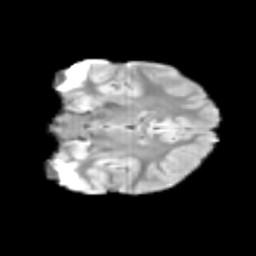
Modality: T2w
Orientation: coronal
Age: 9
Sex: female
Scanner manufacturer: siemens
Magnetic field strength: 3 T
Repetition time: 3.8 s
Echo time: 0.07 s